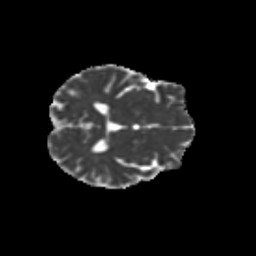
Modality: MD
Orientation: axial
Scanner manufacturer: siemens
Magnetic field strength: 3 T
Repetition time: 9.2 s
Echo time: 0.084 s